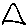
Label: triangle